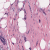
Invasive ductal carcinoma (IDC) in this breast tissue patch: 1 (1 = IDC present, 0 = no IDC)